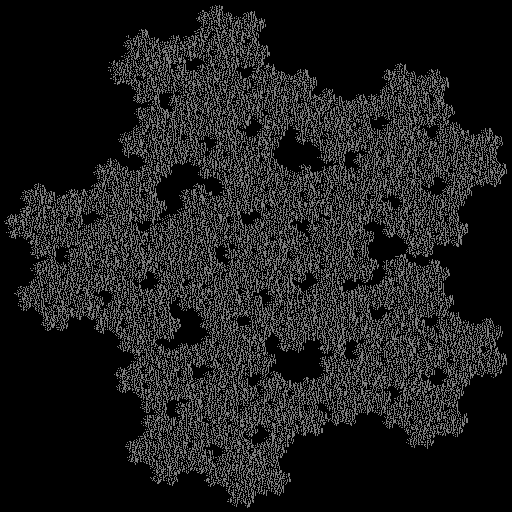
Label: mcWorter_pedigree